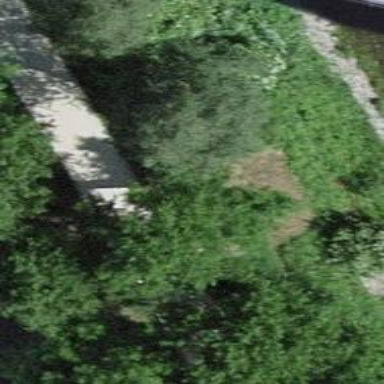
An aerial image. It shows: Brown bench in the vicinity.